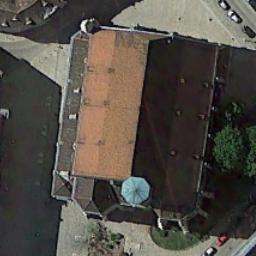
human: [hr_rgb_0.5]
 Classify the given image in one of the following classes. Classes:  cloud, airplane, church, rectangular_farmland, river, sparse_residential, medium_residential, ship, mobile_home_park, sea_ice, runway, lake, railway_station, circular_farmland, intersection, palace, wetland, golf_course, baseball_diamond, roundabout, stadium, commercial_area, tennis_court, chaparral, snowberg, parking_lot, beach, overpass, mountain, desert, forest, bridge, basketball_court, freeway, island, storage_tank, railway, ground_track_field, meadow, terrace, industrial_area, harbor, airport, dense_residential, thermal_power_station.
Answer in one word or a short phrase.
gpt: church